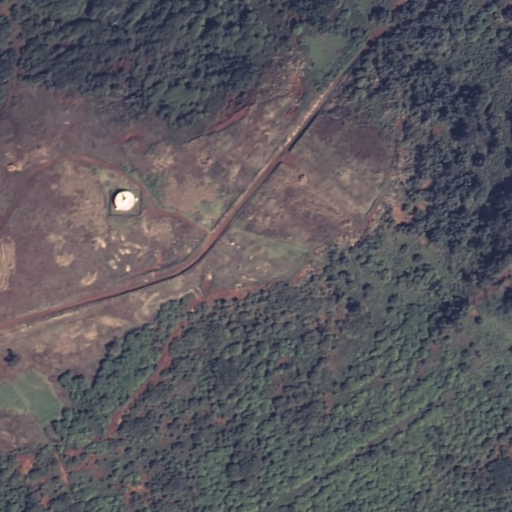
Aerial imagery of mountain in Hawaii named Kukui containing only unknown